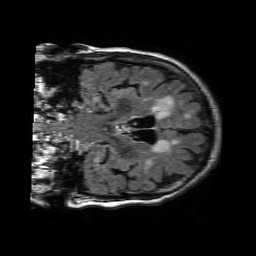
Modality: FLAIR
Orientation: coronal
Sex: female
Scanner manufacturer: philips
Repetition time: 11 s
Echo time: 0.125 s